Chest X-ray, PA view. Patient: 55 years old, sex M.
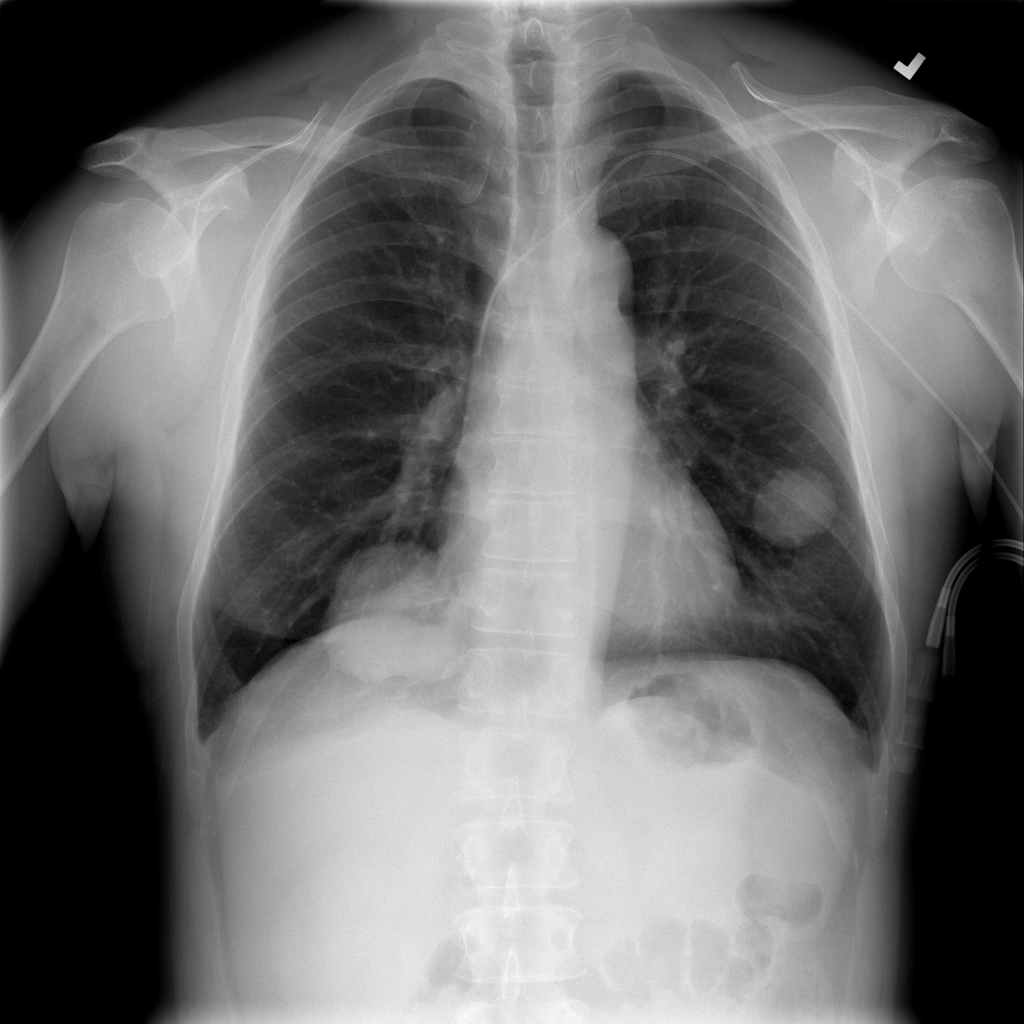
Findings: Mass